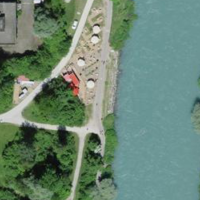
EUNIS habitat code: 53
Species observed at this site:
Trifolium repens
Astrantia major
Euonymus europaeus
Anas platyrhynchos
Motacilla alba